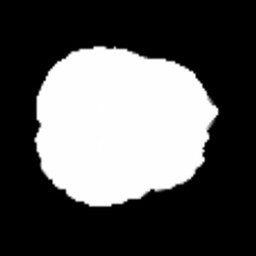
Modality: FA
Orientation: axial
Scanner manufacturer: siemens
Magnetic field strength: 3 T
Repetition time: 3.6 s
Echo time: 0.092 s